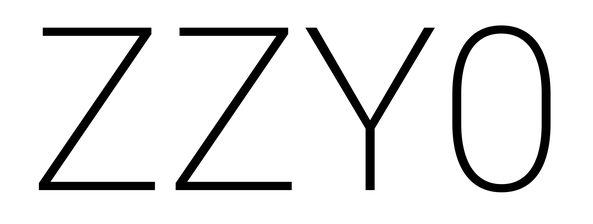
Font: Roboto_ExtraLight